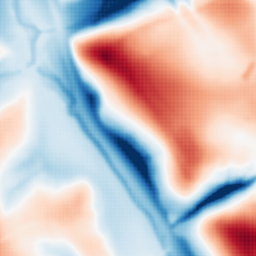
Category: multiscale
Decomposition family: dog_multiscale
Decomposition parameters: sigma_ratio: 2
n_scales: 4
base_sigma: 2
Upsampling method: sinc_blackman
Upsampling parameters: scale: 4
kernel_size: 8
Upsampling scale: 4